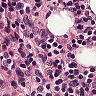
Metastatic tissue present: no